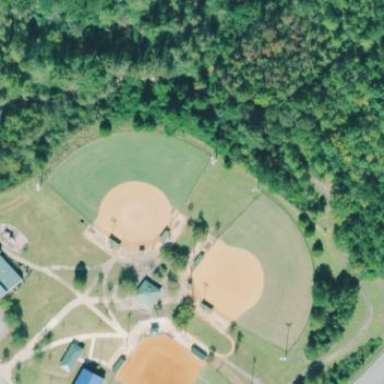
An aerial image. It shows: Baseball pitch for leisure land activities.